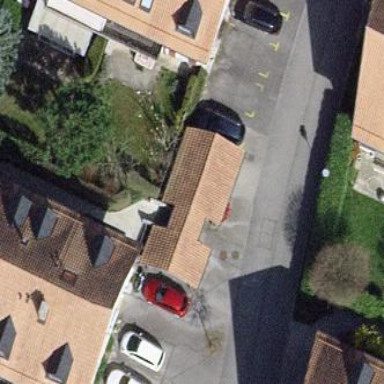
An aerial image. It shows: Group of garages.